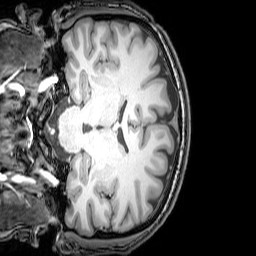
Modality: T1w
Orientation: coronal
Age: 21
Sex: male
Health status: healthy
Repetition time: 0.081 s
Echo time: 0.037 s